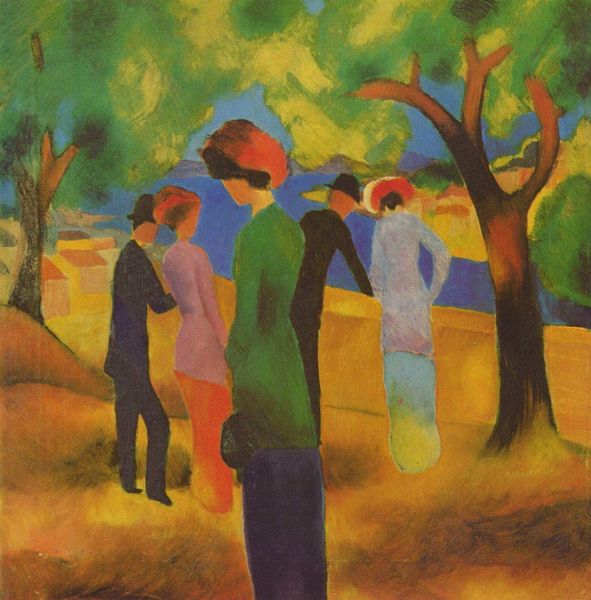
Titel: Dame in grüner Jacke
Künstler: August Macke
Standort: Köln
Institution: Wallraf-Richartz-Museum
Schlagwörter: baum, berg, blau, blätter, feder, gemälde, himmel, laub, mann, meer, schatten, wasser, weiß, baumstämme, bäume, cezanne, fluss, frauen, gelb, grün, impressionismus, kirchner, landschaft, menschen, ocker, sand, see, ufer, äste, braun, bunt, damen, frankreich, frau, grau, haar, hintergrund, hut, hüte, kleid, kleider, kopfbedeckungen, licht, männer, orange, paris, rücken, schwarz, strasse, vordergrund, ausblick, blick, dach, dame, gebäude, haus, park, rot, wiese, beige, expressionismus, flächig, gesellschaft, herren, mode, rock, zylinder, anzug, jacke, kappe, kappen, mütze, mützen, gesicht, kleidung, mensch, stehen, herr, öl, ast, bach, baumstamm, einsamkeit, erde, feld, häuser, hügel, natur, stamm, brüstung, gewässer, pastos, schlank, sonne, boden, haare, paar, personen, blatt, person, rosa, wald, anhöhe, garten, deutschland, hellblau, aussicht, kopfbedeckung, küste, rückenansicht, sommer, italien, süden, moderne, abstrakt, berge, farben, flächen, modern, dorf, dächer, mauer, farbe, formen, hellgrün, lila, violett, naiv, promenade, ölgemälde, stämme, sprechen, geländer, allein, baumkrone, baumkronen, silhouetten, impression, melone, berlin, spaziergang, form, gehweg, klassische moderne, macke, tasche, flora, sonntag, handtasche, sicht, expressiv, wanderer, blattwerk, fauna, wochenende, spaziergänger, taschen, zylinde, lenbachhaus, blauer reiter, wanderung, chagall, august, kubisch, paare, komplementärkontrast, rhein, erholung, marc, flaneure, august macke, büume, buntfarben, sonntags, gebl, rot blau, täschchen, faren, hütw, talblick, museum ludwig, bäue, föuss, hellblau4, frau mann spaziergang, braun gelb, farblich, farbenfro